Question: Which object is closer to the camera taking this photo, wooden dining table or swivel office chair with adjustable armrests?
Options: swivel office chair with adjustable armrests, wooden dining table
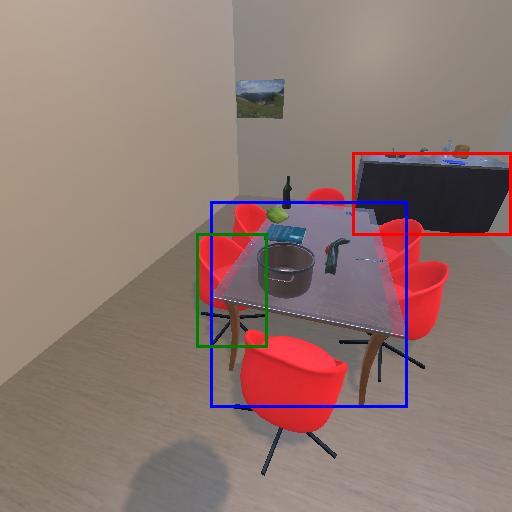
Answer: swivel office chair with adjustable armrests